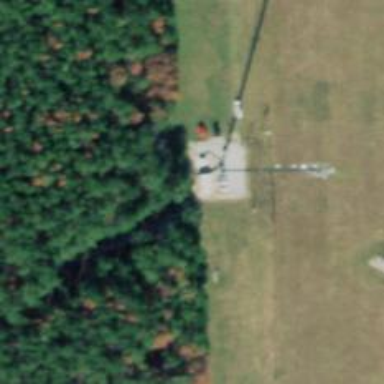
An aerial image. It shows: Mast tower used for communication.